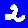
Digit: 2